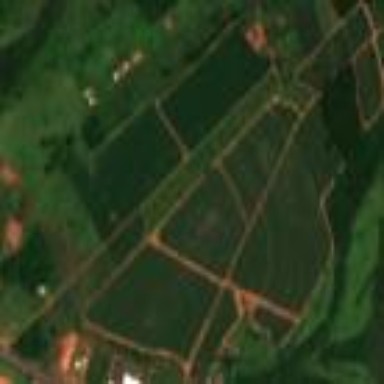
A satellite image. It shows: Farmland with sugarcane crops that produce sugar cane.